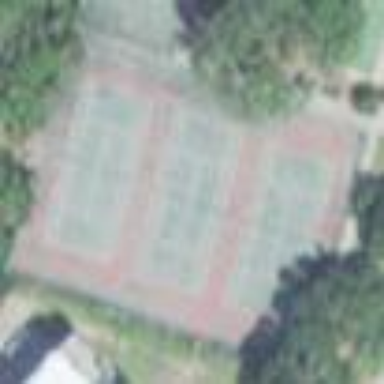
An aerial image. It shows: Tennis court in leisure pitch.